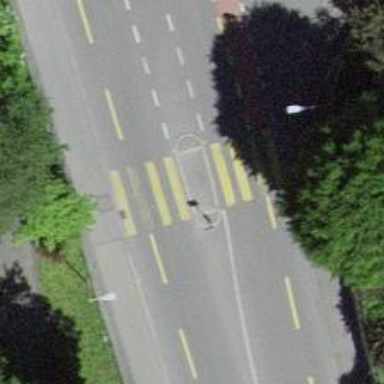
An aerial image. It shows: Secondary road with asphalt surface. It has sidewalks on both sides and designated cycle lane.